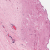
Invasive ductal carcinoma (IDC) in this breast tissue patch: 0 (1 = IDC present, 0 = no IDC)